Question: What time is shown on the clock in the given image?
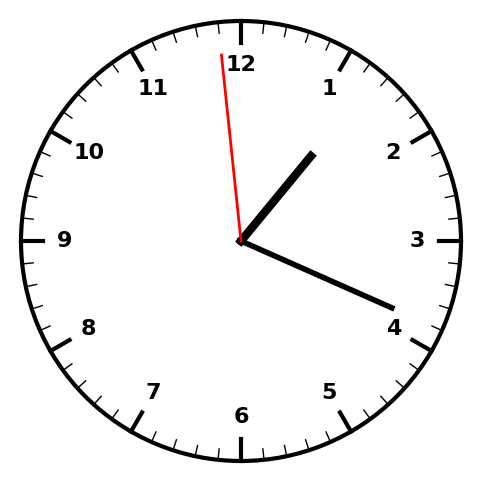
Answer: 01:18:59